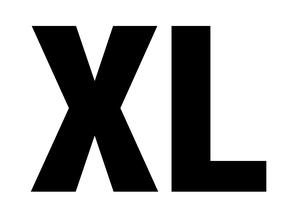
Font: Roboto_Condensed_Black